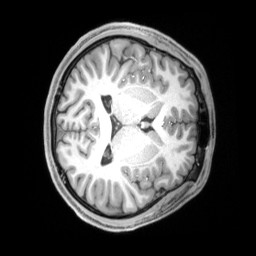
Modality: T1w
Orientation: axial
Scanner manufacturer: siemens
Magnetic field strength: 3 T
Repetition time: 2.5 s
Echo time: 0.00218 s